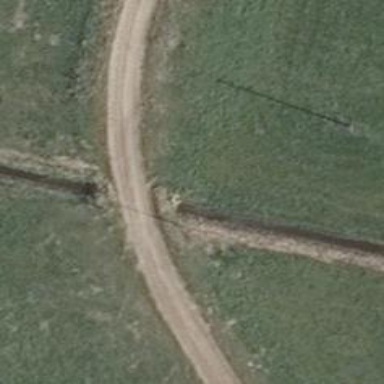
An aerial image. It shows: Grassy track with grade 5 track type.